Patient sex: M
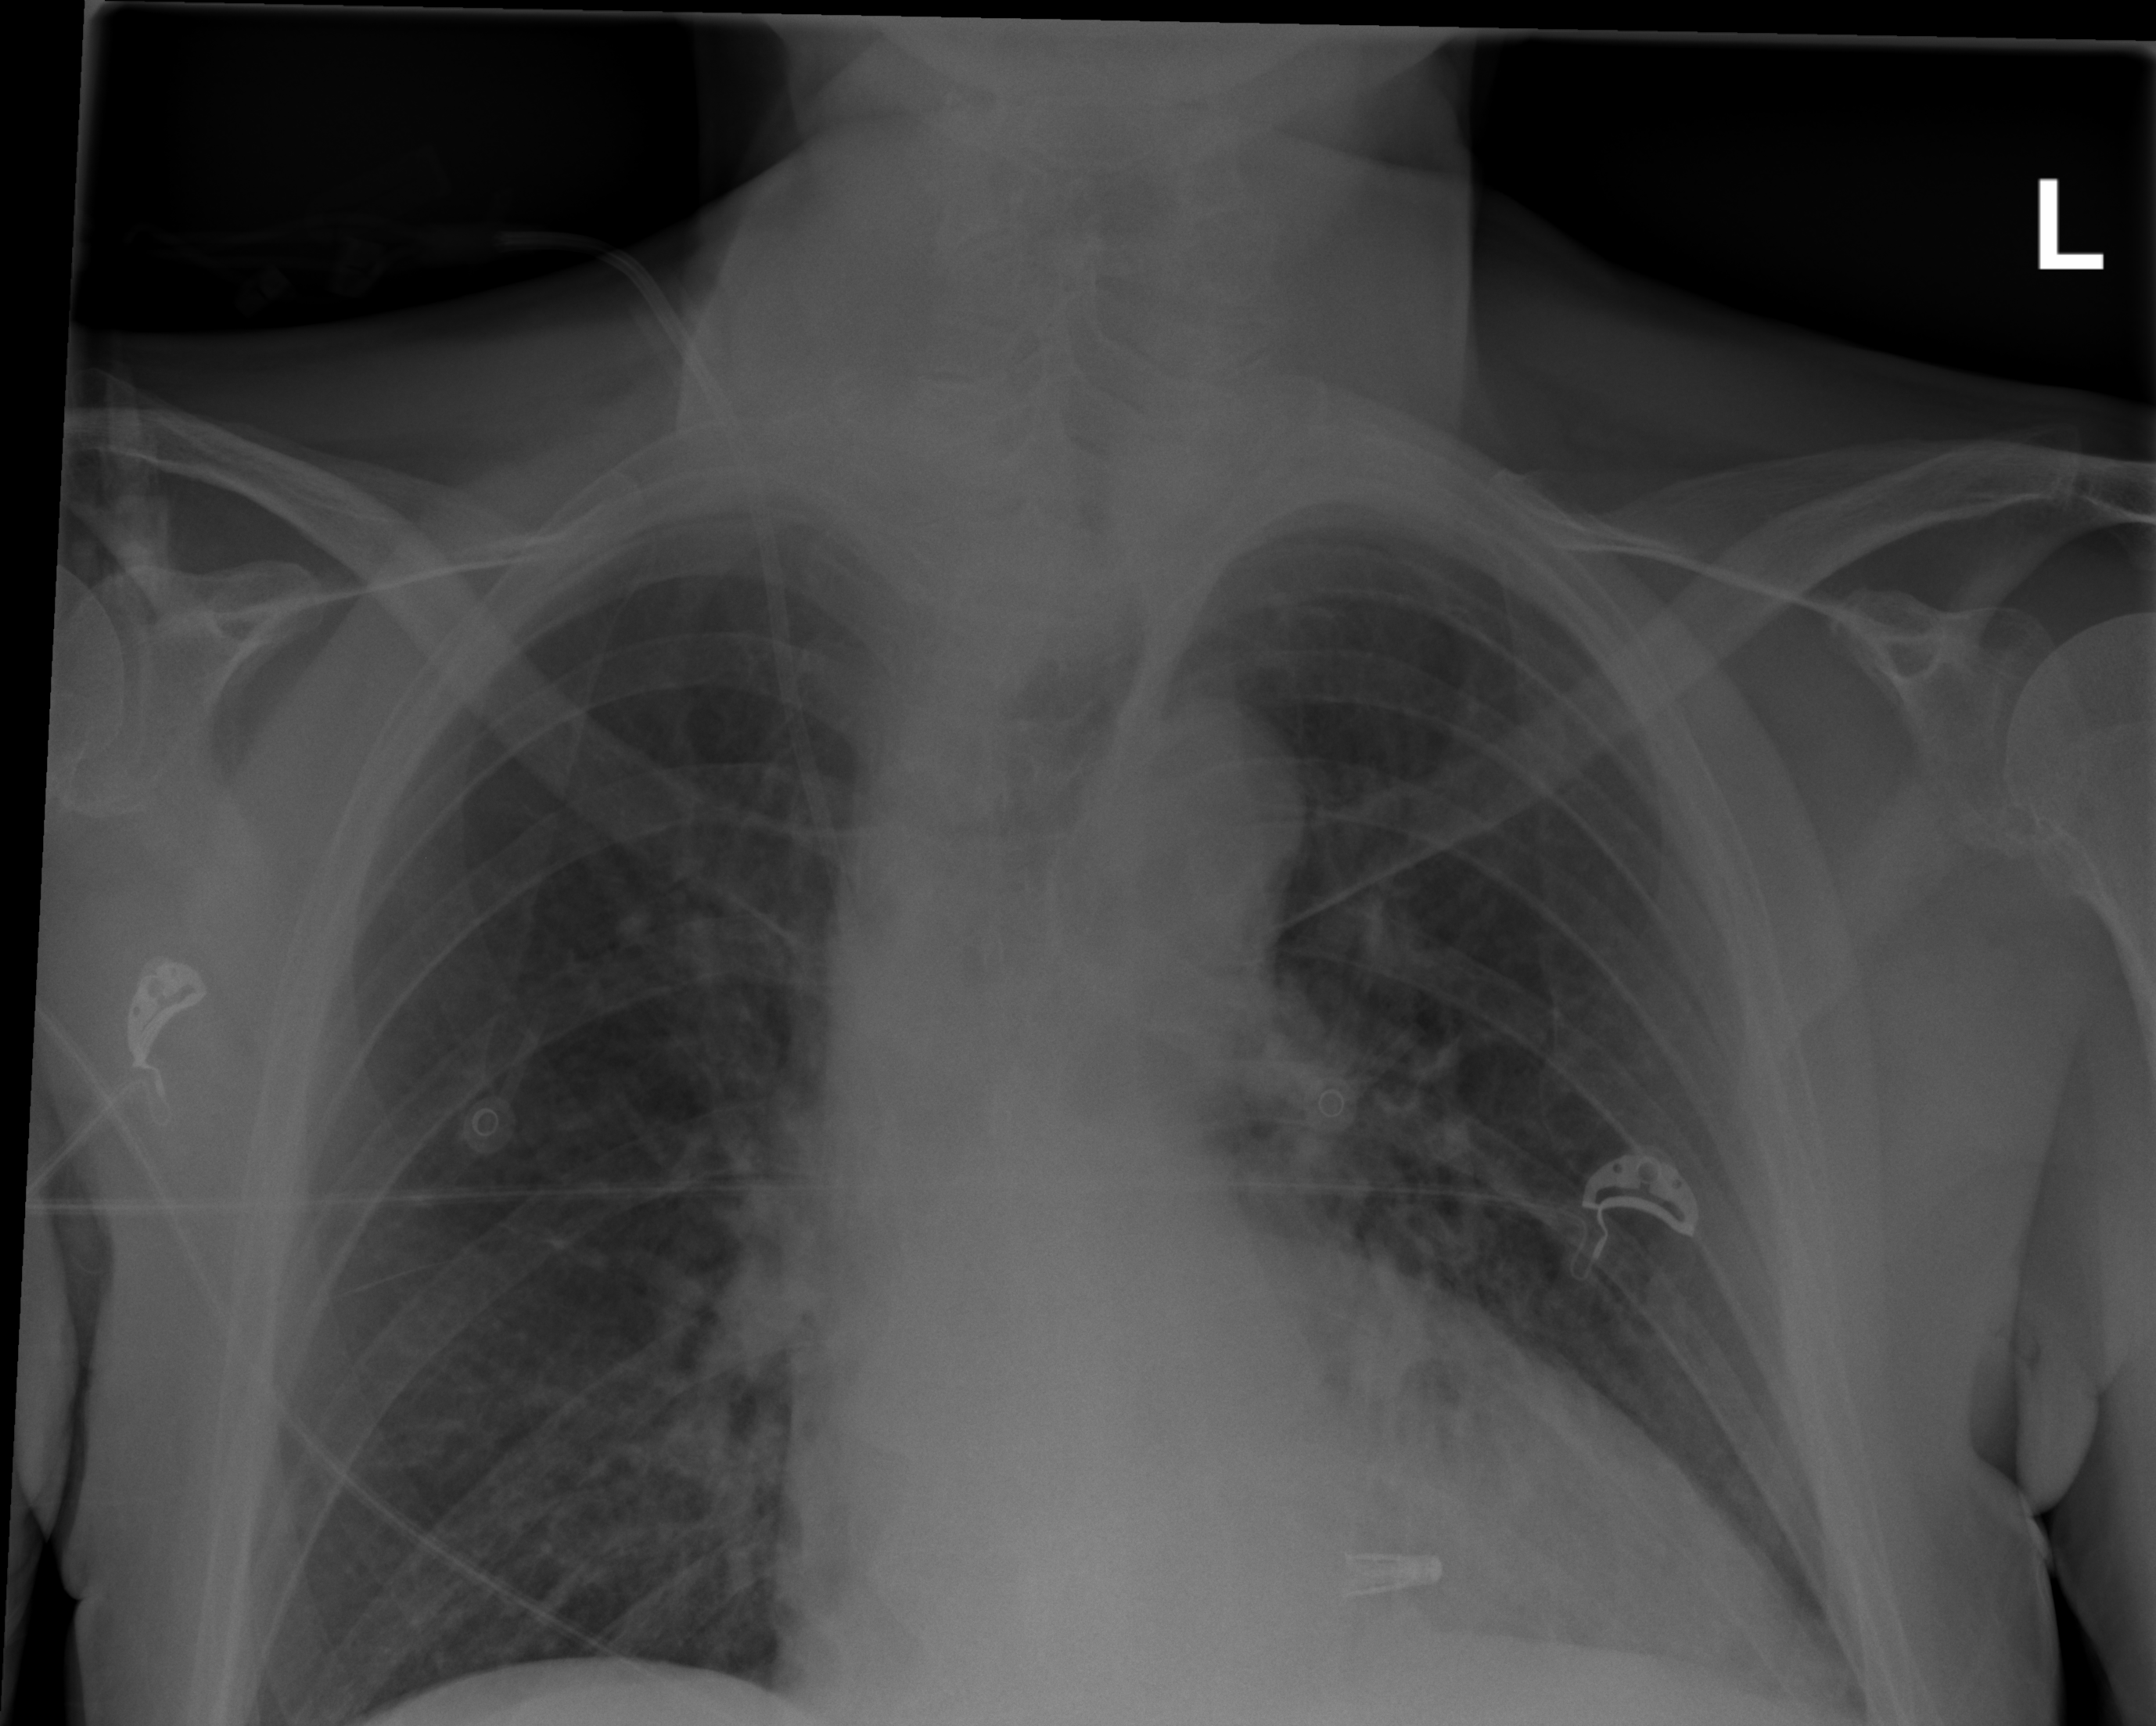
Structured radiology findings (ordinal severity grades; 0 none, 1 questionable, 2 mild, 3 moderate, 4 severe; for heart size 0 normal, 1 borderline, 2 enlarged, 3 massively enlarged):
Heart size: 0
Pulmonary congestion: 0
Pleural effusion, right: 0
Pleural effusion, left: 0
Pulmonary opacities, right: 0
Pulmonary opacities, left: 0
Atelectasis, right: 2
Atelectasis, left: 0